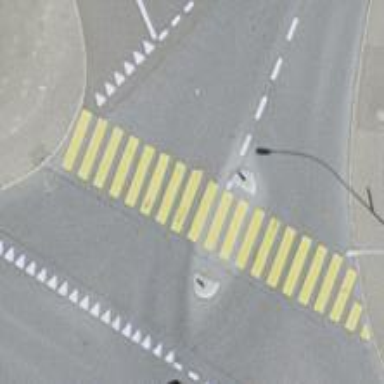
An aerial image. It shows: Marked zebra crossing with island in the middle. The crossing is clearly visible with markings.